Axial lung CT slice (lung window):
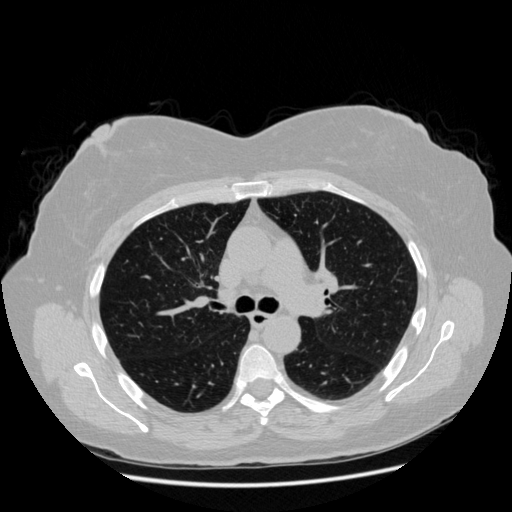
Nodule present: no